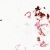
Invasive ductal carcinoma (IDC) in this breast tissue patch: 0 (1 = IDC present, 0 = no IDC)